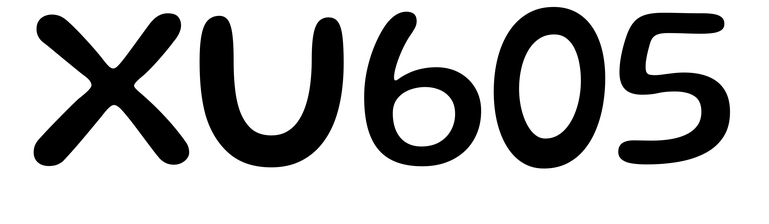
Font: Gluten_Regular